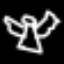
Label: angel